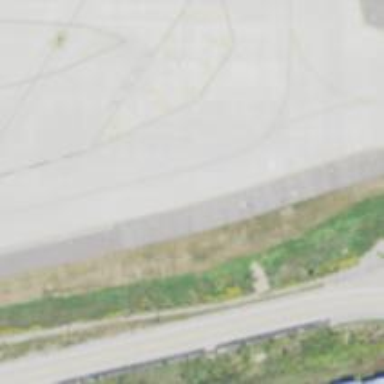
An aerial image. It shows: Image of taxiway at airport.